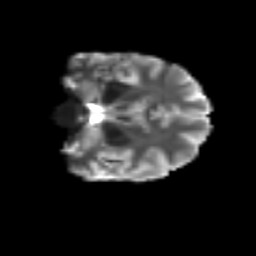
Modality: T2w
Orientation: coronal
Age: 40
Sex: female
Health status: ill
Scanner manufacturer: siemens
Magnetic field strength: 3 T
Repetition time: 8.7 s
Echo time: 0.11 s